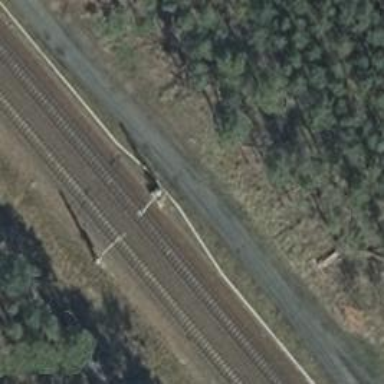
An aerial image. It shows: Milestone along the railway with catenary mast.